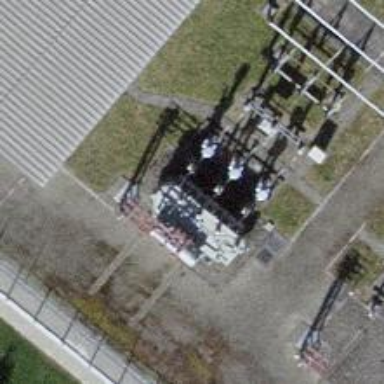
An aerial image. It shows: Transformer is shown.